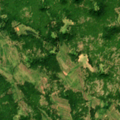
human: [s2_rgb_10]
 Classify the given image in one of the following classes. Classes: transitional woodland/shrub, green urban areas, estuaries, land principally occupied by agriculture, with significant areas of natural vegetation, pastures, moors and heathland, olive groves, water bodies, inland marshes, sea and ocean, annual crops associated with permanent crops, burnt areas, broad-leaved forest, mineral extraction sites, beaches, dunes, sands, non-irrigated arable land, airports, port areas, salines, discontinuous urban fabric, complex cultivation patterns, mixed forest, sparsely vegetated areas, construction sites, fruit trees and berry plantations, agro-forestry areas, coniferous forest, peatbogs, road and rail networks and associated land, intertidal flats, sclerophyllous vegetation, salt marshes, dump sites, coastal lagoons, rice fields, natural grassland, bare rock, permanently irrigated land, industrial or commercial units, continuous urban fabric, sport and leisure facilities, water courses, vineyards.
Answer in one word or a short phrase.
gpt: pastures, transitional woodland/shrub